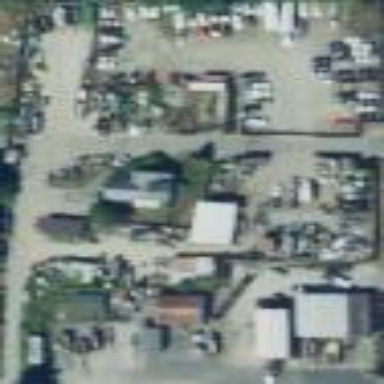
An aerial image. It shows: Industrial area designated as scrap yard.